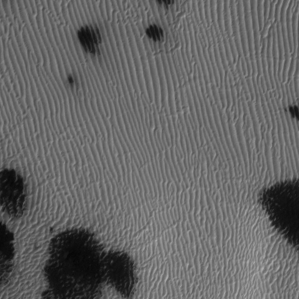
Label: frost